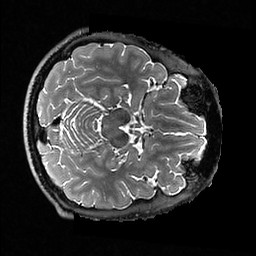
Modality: T2w
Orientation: axial
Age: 33
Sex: male
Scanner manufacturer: ge
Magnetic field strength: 3 T
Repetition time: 3.202 s
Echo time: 0.06629 s